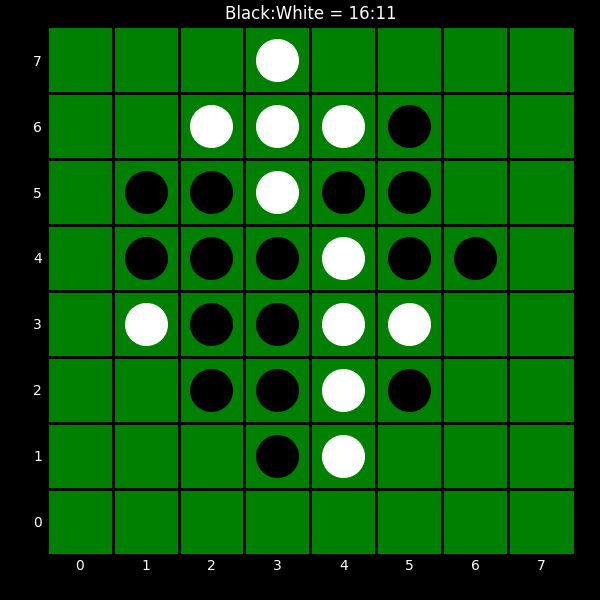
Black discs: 16
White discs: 11